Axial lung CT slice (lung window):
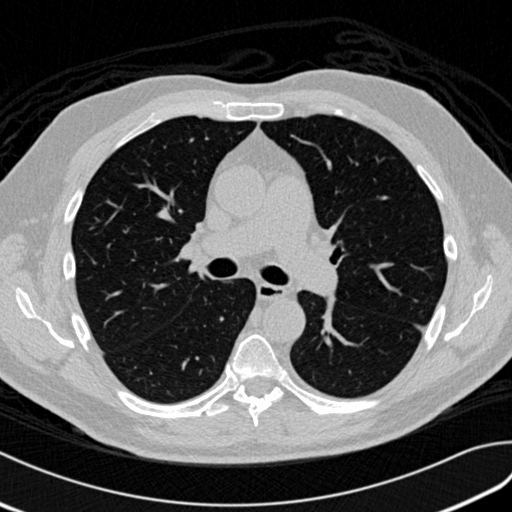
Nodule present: no